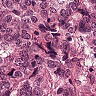
Metastatic tissue present: yes